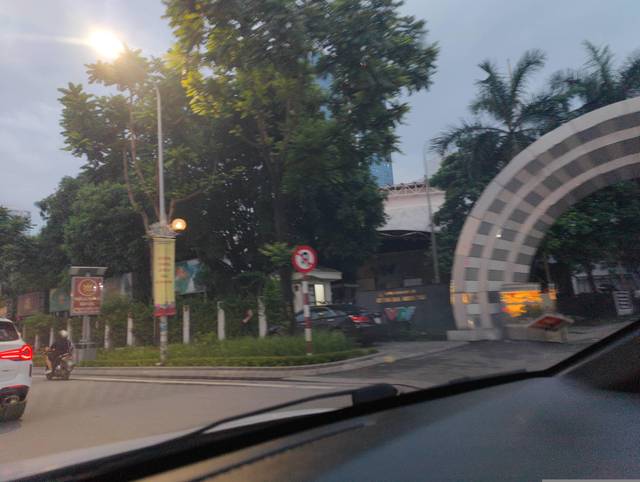
Region: Vietnam
Coordinates: 21.026, 105.812